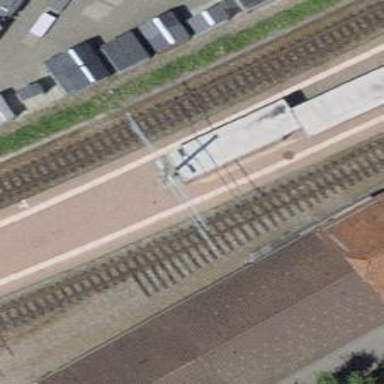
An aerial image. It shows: Public transport stop position for light rail.